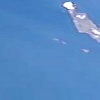
Label: water